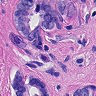
Metastatic tissue present: yes